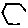
Label: hexagon